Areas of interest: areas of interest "IU Hotel (Liuqiao East Metro Station)"
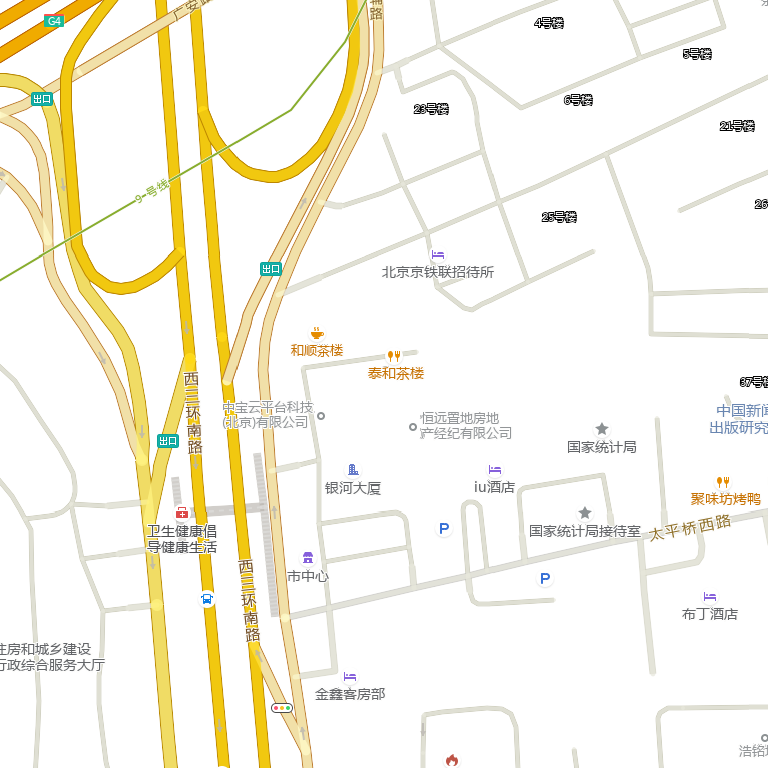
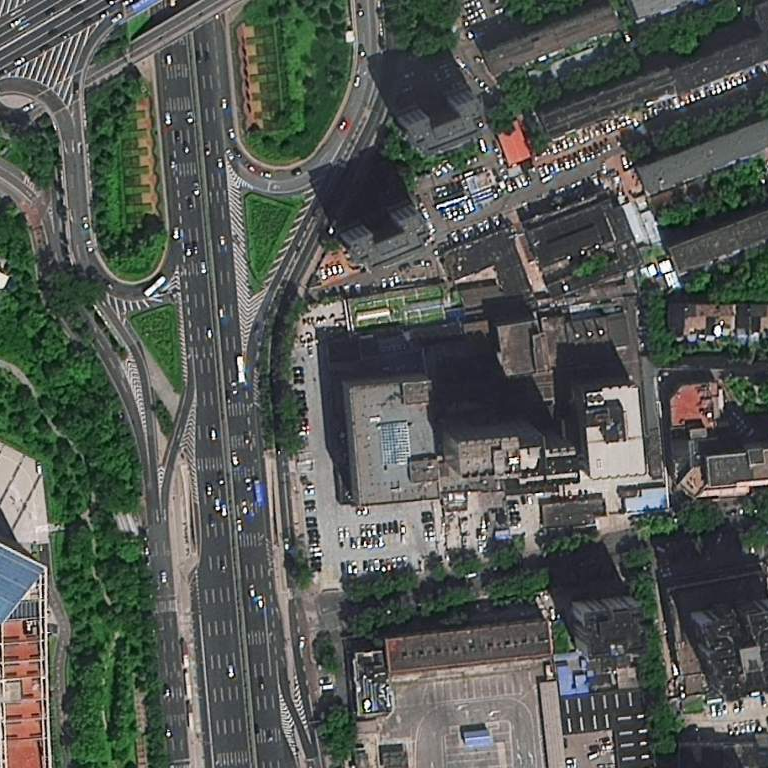